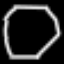
Label: octagon